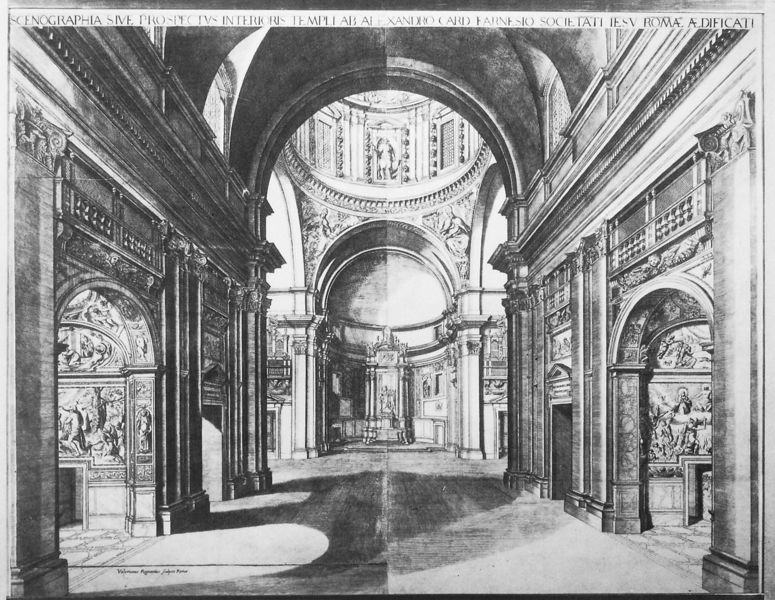
Titel: Perspektive des Innenraums von Il Gesù
Künstler: Valerien Regnard
Institution: Privatbesitz
Schlagwörter: schatten, licht, pfeiler, säulen, zeichnung, innenraum, kirche, interieur, innen, kamin, relief, schrift, bogen, perspektive, türen, grafik, kuppel, halle, bögen, stich, mittelschiff, portale, schnecke, vierung